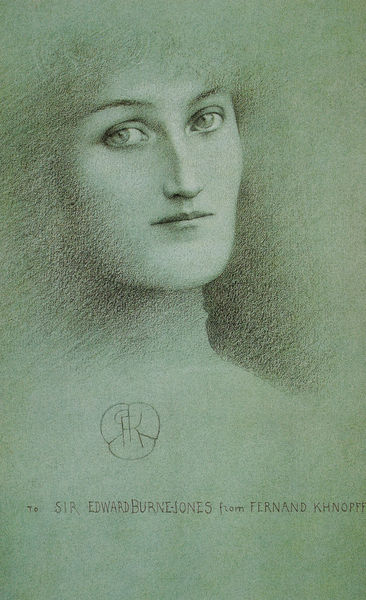
Titel: Eine Frauenstudie
Künstler: Fernand Khnopff
Standort: Turin
Institution: Privatbesitz
Schlagwörter: dunkel, haut, kopf, mann, nackt, schatten, weiß, grün, kirchner, frau, grau, haar, hell, kreide, mund, nase, profil, schwarz, skizze, symbol, zeichen, zeichnung, blick, dame, symbolismus, jung, augen, blass, gesicht, bildnis, hals, portrait, porträt, signatur, einsamkeit, haare, augenbrauen, dekollete, england, kinn, lippen, traurig, pony, schrift, wangen, grafik, schattierung, angst, jugendstil, weiblich, inschrift, schmal, büste, pupillen, teint, verträumt, augenbraue, klimt, lider, unscharf, unterschrift, denken, kohle, schönheit, schwarz-weiss, monogramm, schraffur, radierung, widmung, text, gespenst, plakat, schraffiert, bleistift, stempel, ehefrau, entwurf, kohlezeichnung, femme fatale, schattiert, halbprofil, kehle, androgyn, sehnsucht, hunger, bleich, grünlich, präraffaeliten, kin, siegel, weich, fragmentarisch, geliebte, khnopff, unheimlich, mucha, fin de siecle, sir, englisch, anmut, geist, augenblick, graphit, handzeichnung, zeichnug, monogram, nasenrücken, burne jones, schmiererei, edward, edward burne jones, belgien, burne, fernand, fernand khnopff, jones, khnorff, sir edward burne jones, schwatten, khnopf, forträt, bourne-jones, edward burnt jones, prtät, khnoff